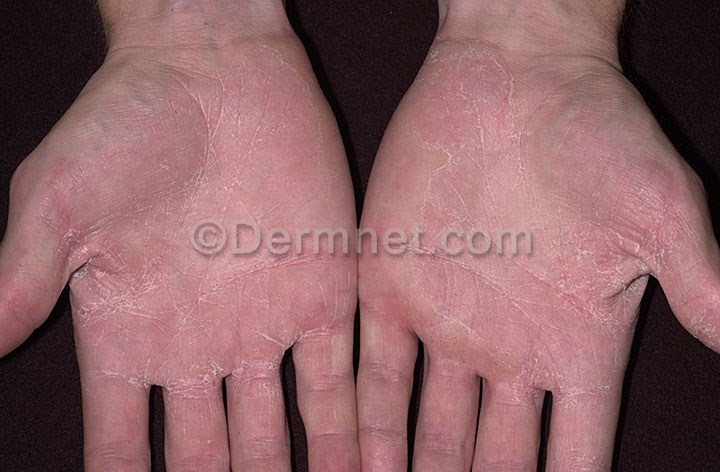
Disease: Eczema Photos